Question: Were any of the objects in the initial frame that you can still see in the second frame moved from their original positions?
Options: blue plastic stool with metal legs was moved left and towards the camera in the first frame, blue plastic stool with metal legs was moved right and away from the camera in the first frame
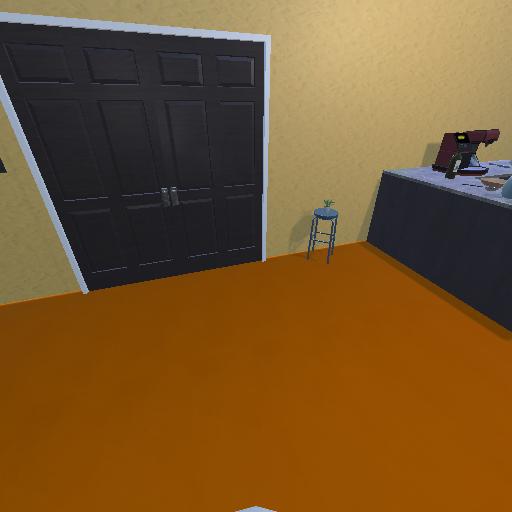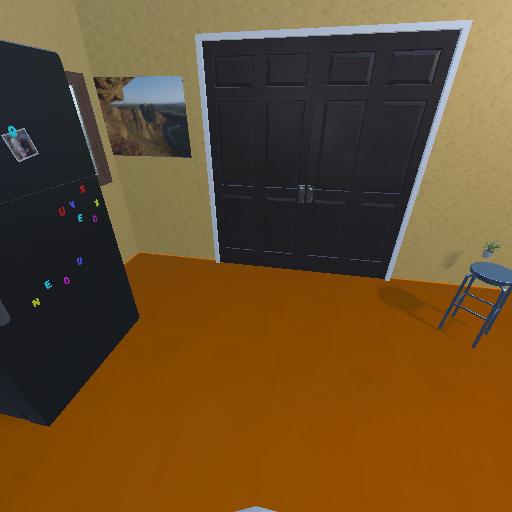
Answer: blue plastic stool with metal legs was moved left and towards the camera in the first frame